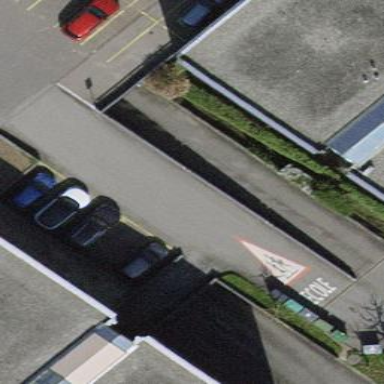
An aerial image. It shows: Parking available on the street side.